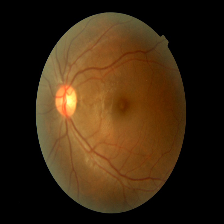
Diabetic retinopathy grade: Mild